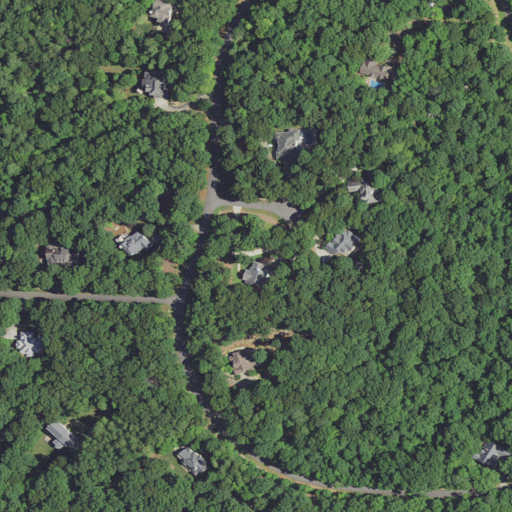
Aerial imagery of mountain in North Carolina named Adam Mountain containing deciduous forest, open development, mixed forest, and low intensity development